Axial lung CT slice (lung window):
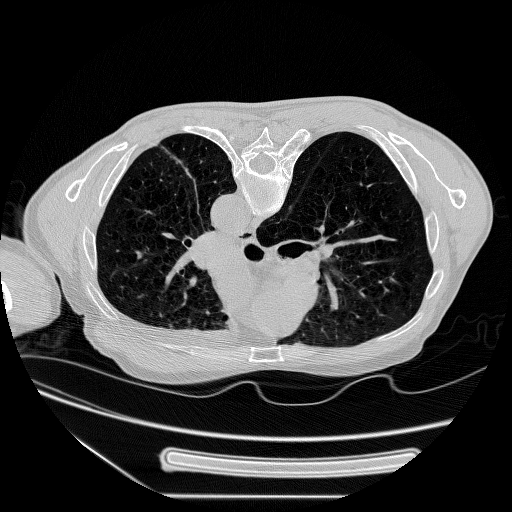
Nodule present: no